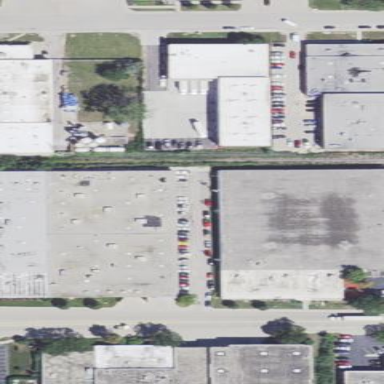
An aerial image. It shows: Industrial building with works.